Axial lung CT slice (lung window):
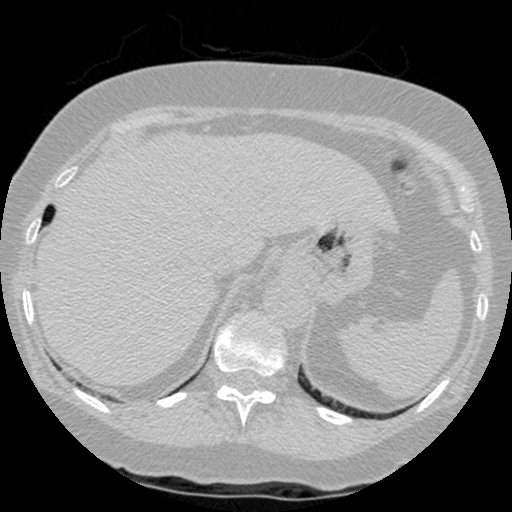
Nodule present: no